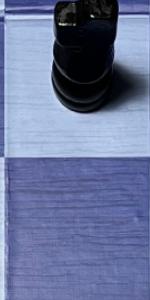
Label: Empty